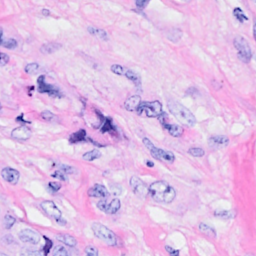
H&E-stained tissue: Breast